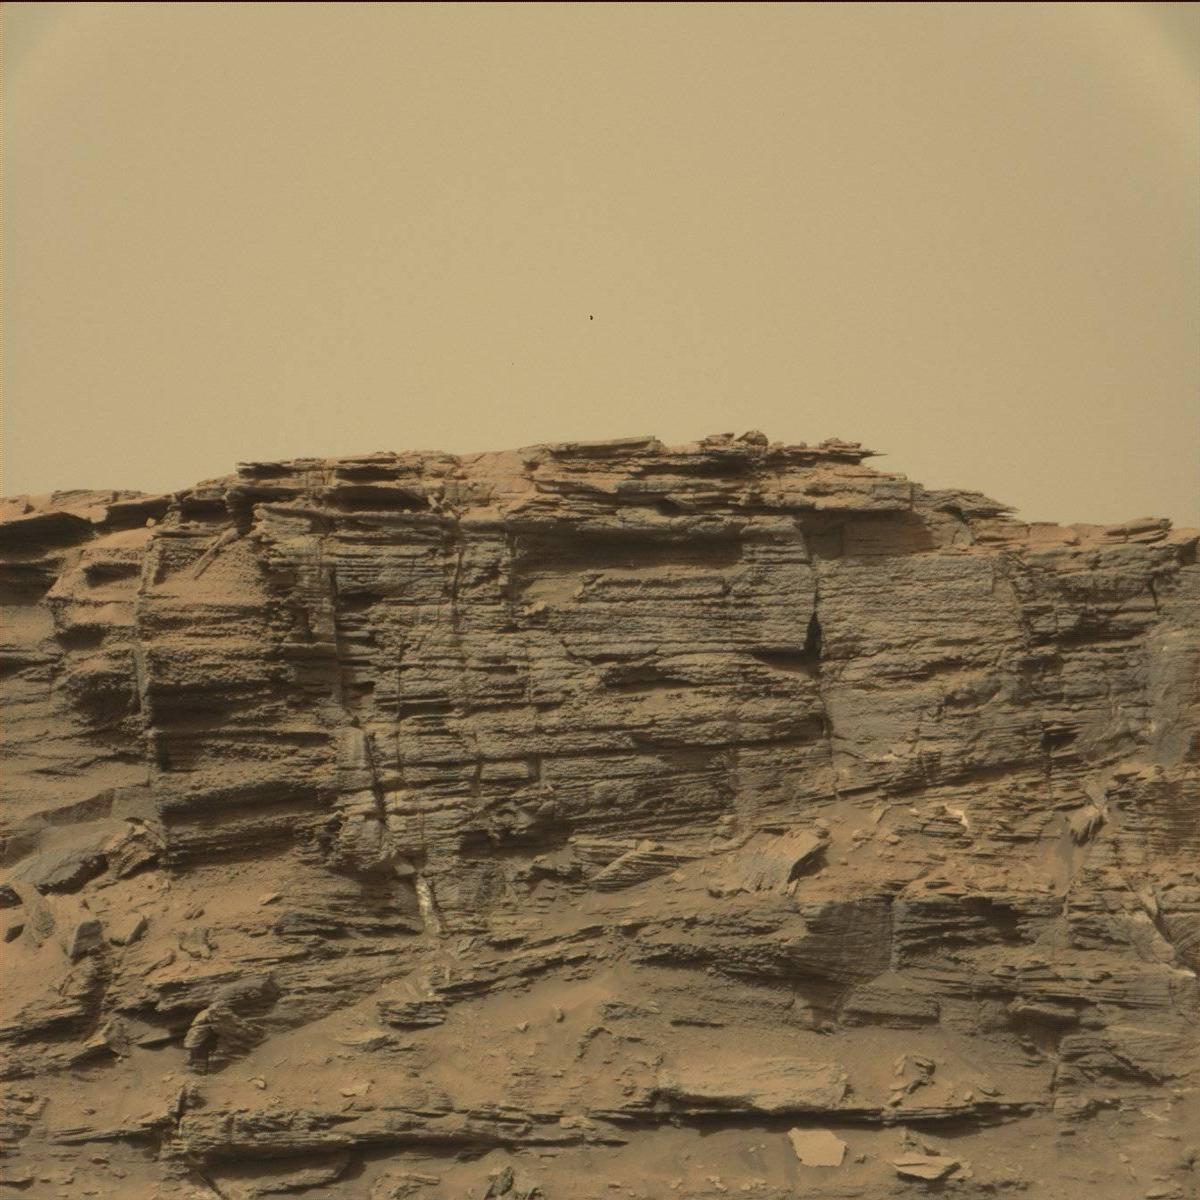
Terrain classes present: Bedrock, Sand / Soil, Sky